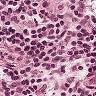
Metastatic tissue present: no